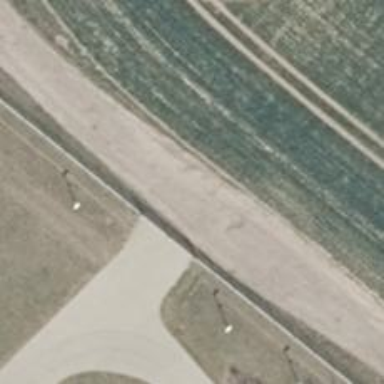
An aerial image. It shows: Compacted track road with grade 5 tracktype.